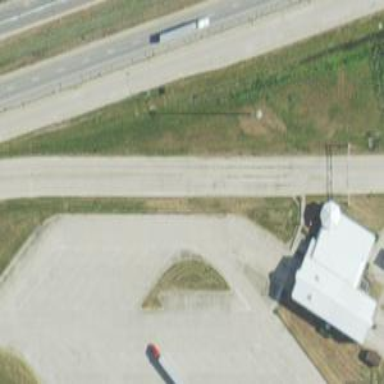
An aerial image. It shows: Weighbridge facility.